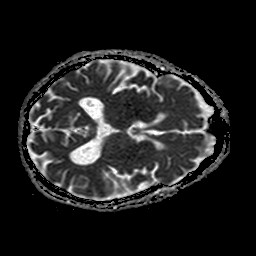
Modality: ADC
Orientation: axial
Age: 86
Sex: female
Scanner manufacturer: philips
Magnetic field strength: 1.5 T
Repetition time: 3.405 s
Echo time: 0.09411 s